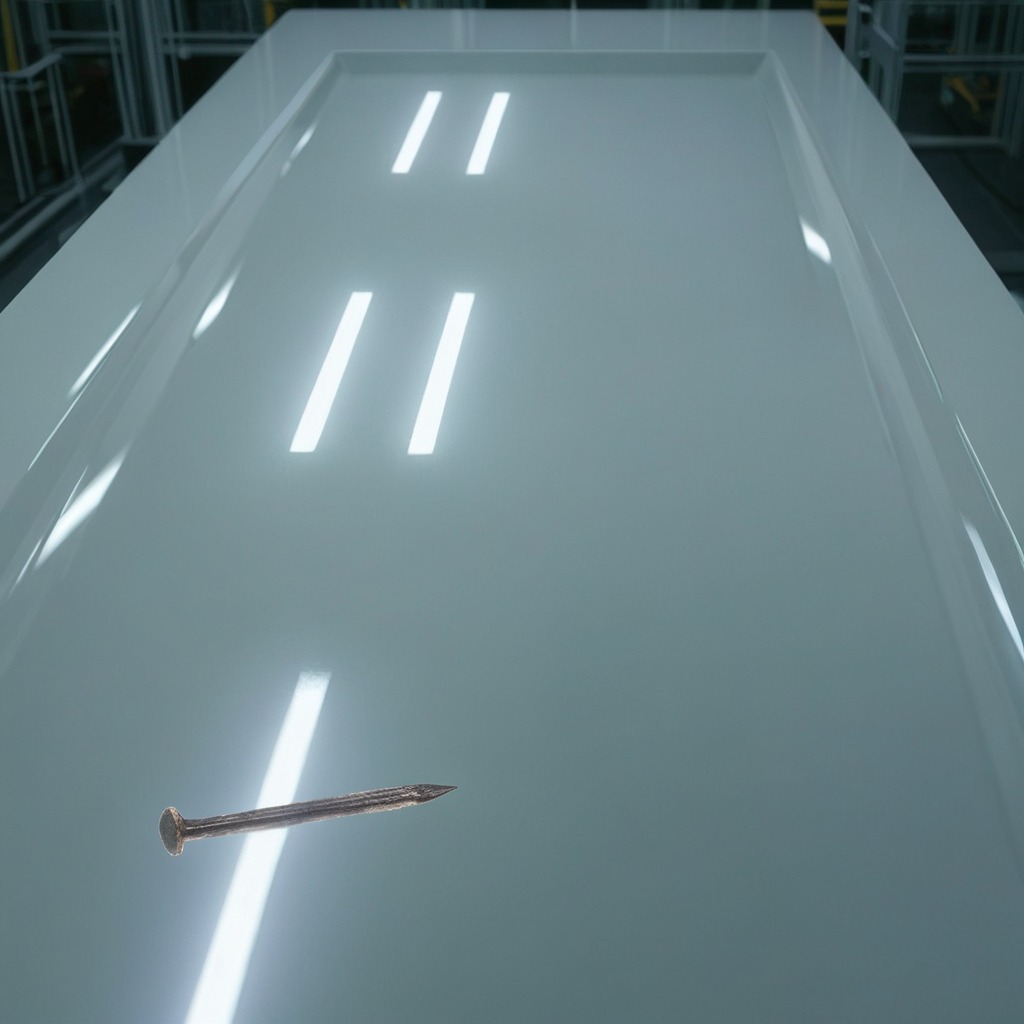
A nail is lying on a high-gloss table in a ship maintenance bay industrial lighting.